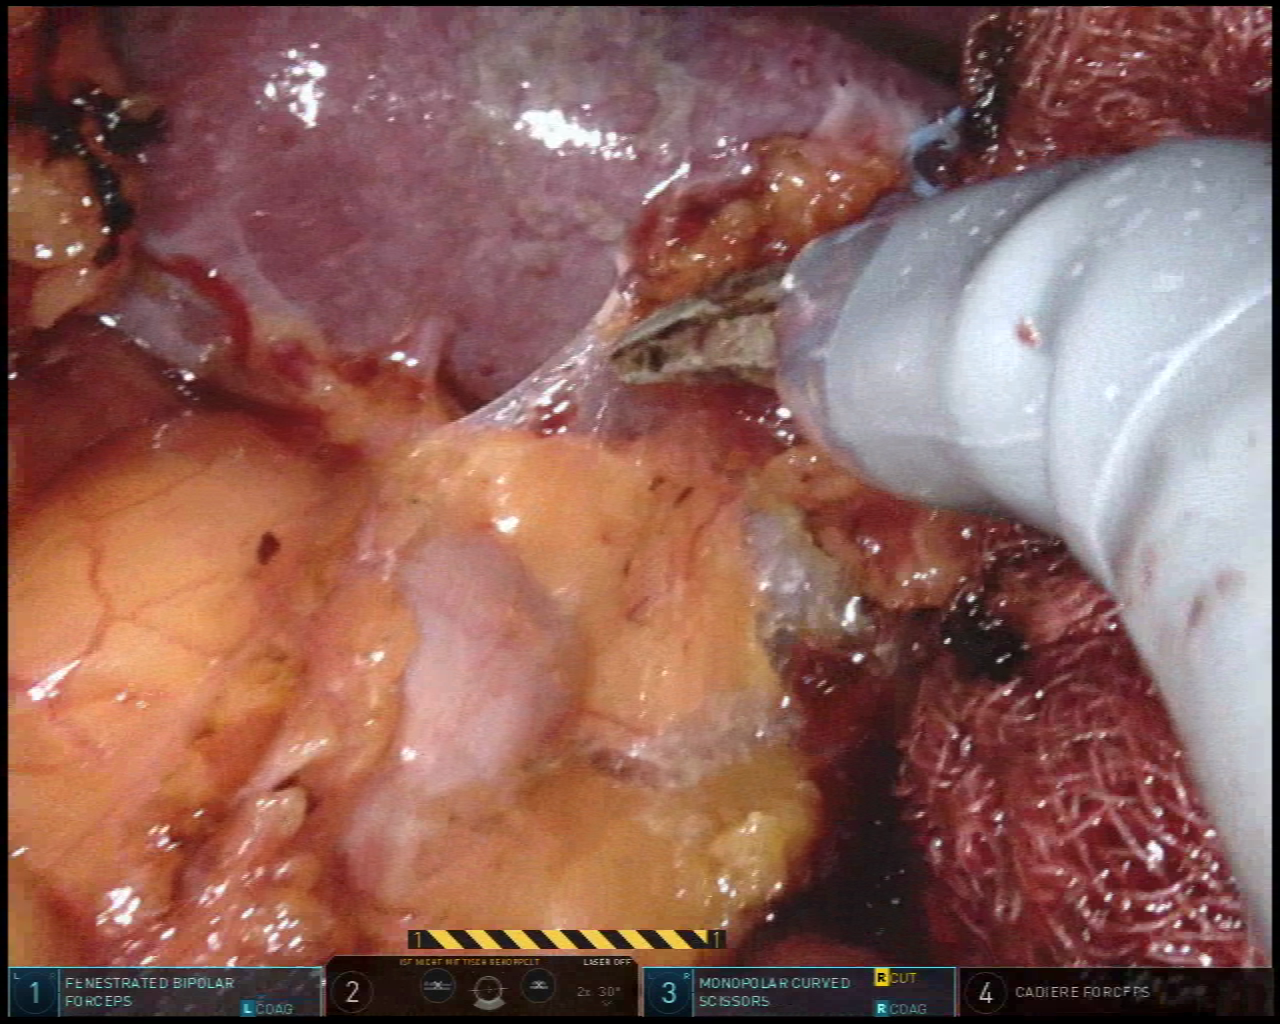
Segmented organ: spleen
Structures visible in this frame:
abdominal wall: yes
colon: no
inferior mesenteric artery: no
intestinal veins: no
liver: no
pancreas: no
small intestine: no
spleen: yes
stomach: yes
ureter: no
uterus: no
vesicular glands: no